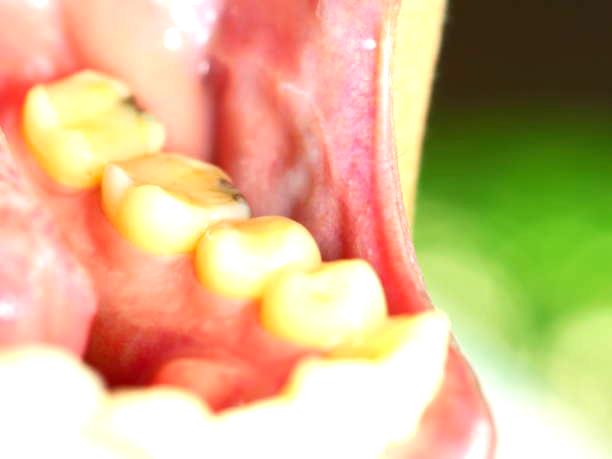
Condition: Calculus